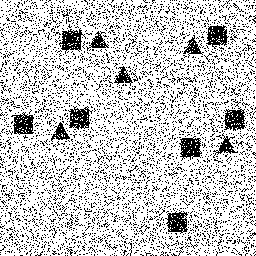
Squares: 7
Triangles: 5
Stars: 0
Total shapes: 12